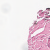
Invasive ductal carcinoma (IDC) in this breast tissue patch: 0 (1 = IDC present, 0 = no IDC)